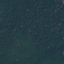
Land use / land cover: Forest